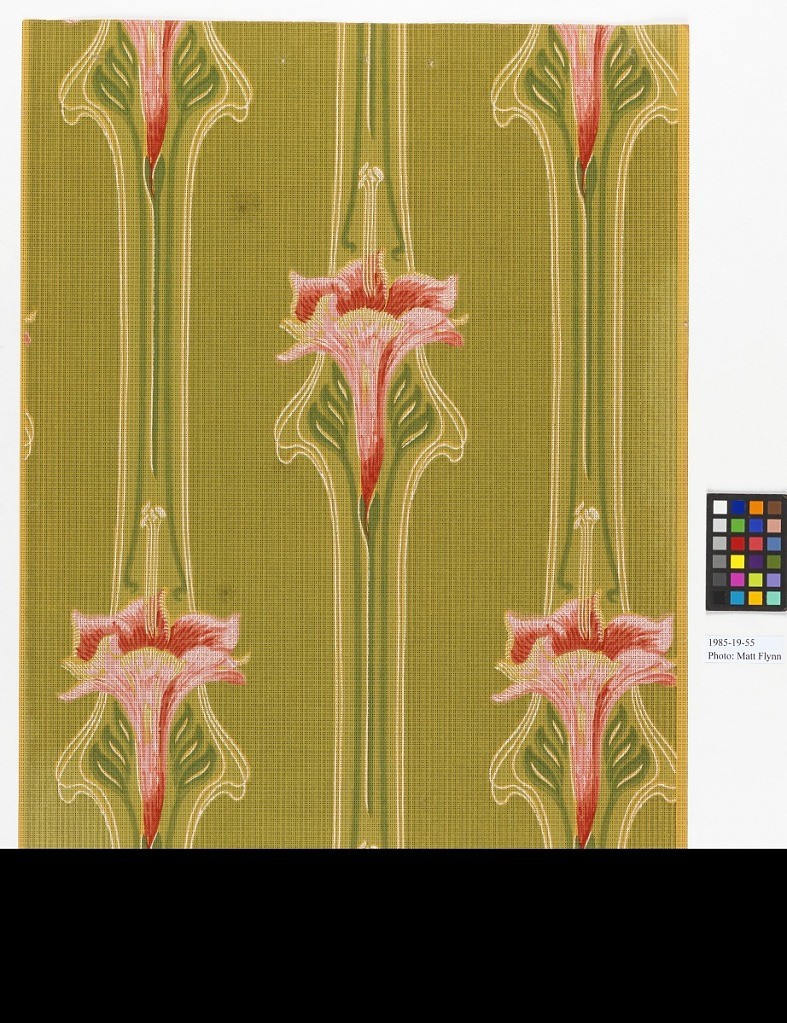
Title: Sidewall - sample
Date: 1906–08
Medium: Machine-printed
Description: Floral stripe; pink flowers on green stripe. Printed on green plaid background.